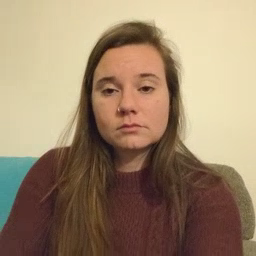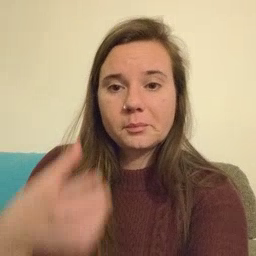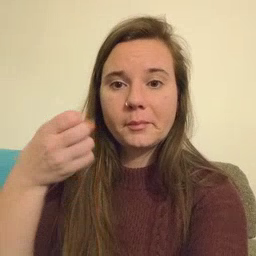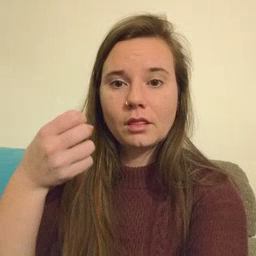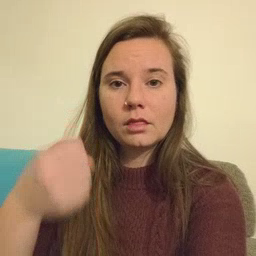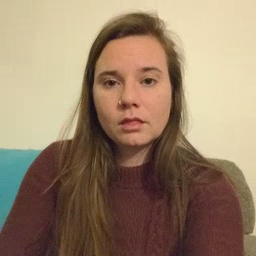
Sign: milk